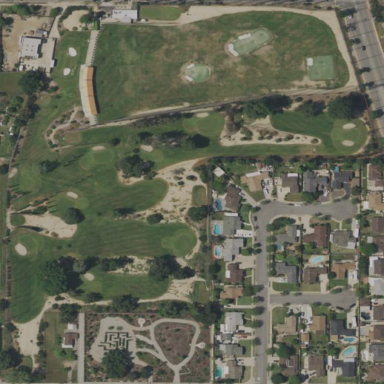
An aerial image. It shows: Golf course.